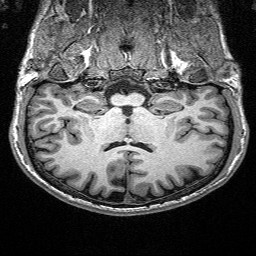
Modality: T1w
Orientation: sagittal
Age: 31
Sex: male
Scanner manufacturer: siemens
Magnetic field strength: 3 T
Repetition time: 2.4 s
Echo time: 0.03 s